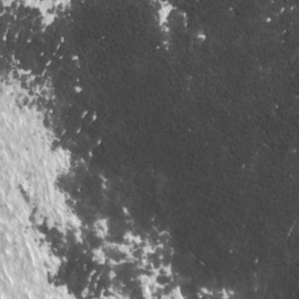
Label: frost